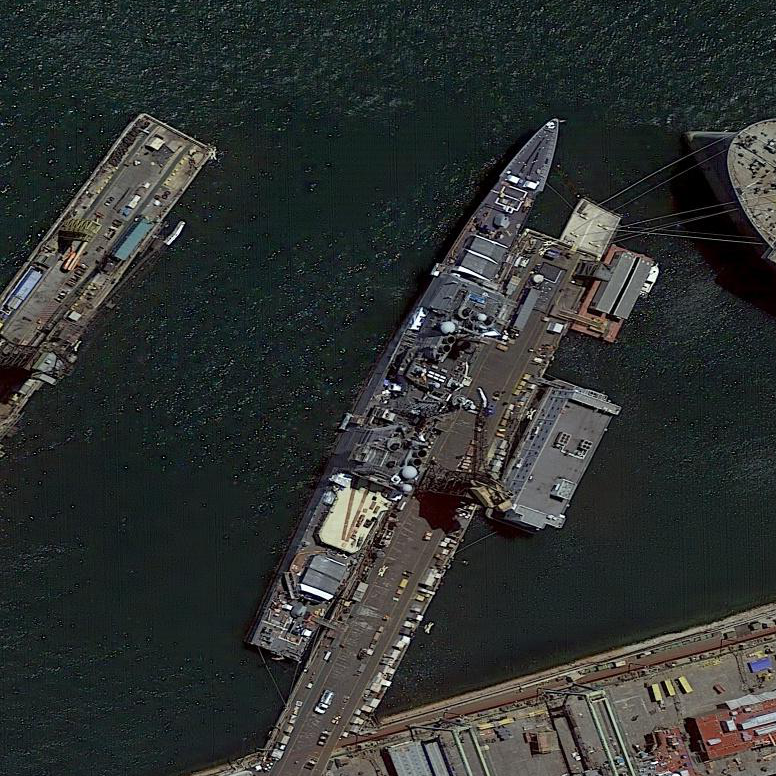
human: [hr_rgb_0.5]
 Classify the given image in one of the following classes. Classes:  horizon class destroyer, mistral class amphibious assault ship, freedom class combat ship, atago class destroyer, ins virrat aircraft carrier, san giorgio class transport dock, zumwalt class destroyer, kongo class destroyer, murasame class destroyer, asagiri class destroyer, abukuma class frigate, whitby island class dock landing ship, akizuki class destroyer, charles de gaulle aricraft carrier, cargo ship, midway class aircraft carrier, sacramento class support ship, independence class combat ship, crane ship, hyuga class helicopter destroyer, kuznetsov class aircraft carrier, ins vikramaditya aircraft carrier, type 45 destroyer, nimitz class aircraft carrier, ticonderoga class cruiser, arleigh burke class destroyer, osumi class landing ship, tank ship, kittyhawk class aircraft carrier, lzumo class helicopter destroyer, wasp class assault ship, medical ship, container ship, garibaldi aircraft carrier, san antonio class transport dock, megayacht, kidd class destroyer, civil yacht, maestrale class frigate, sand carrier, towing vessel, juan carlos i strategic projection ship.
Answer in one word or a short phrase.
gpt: Ticonderoga class cruiser